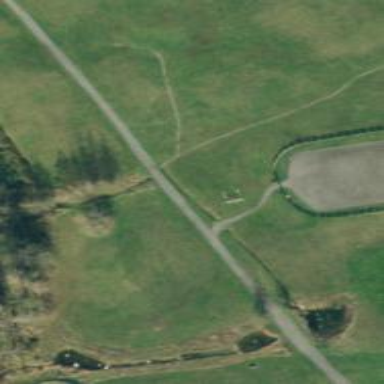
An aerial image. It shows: Bridleway.